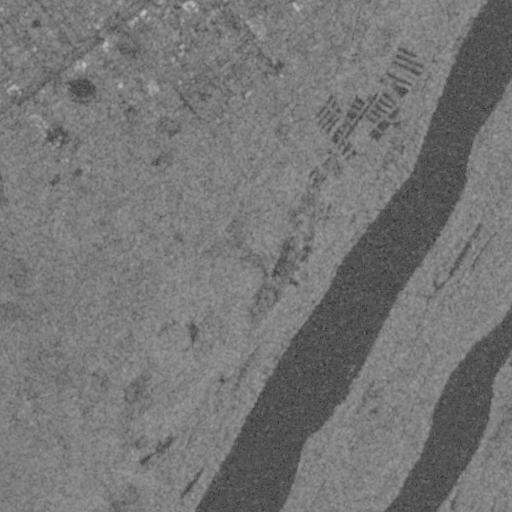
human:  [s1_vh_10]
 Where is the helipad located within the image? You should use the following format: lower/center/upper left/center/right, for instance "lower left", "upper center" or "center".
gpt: The helipad is located in the upper center of the image.
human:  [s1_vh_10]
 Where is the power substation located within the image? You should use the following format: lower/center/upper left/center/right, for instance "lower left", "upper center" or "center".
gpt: The power substation is located in the upper left of the image.
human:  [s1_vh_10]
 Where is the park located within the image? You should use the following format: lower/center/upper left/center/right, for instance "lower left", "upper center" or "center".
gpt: There is no park in the image.

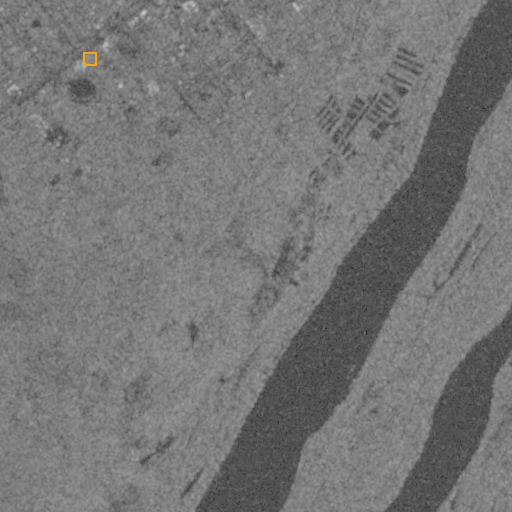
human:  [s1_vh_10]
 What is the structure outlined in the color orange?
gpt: The structure outlined in orange is a power substation.
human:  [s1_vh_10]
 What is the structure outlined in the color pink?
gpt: There is no pink outline.